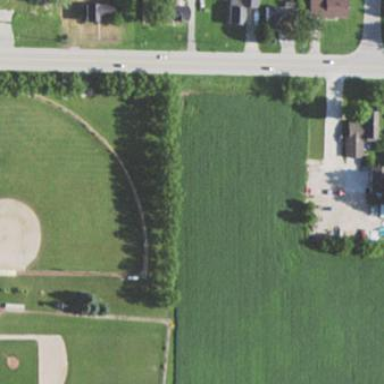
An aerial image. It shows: Baseball pitch for leisure land activities.